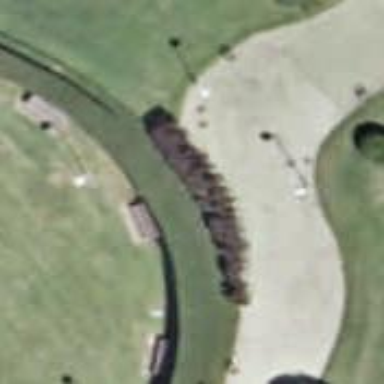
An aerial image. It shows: Brown bench.